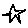
Label: star